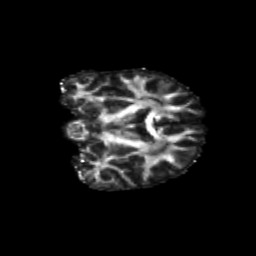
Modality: FA
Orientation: coronal
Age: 11
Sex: male
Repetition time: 9.512 s
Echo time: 0.089 s